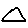
Label: triangle